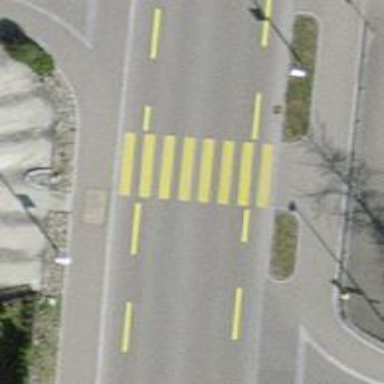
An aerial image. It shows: Marked asphalt footway with zebra crossing.